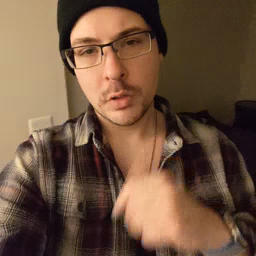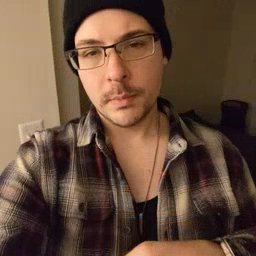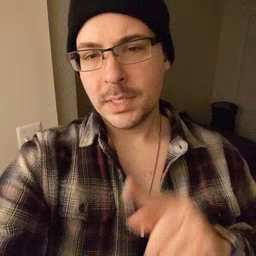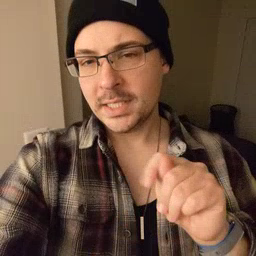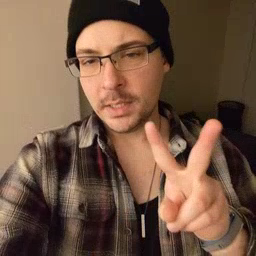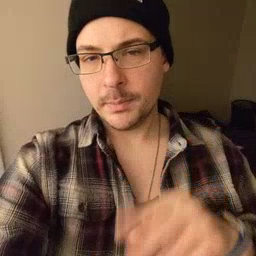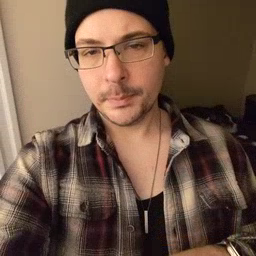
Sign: TV